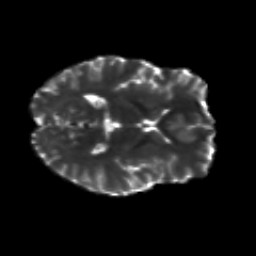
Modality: T2w
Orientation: axial
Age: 22
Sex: female
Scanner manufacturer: siemens
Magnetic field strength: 3 T
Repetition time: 8.8 s
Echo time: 0.085 s